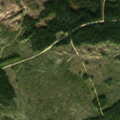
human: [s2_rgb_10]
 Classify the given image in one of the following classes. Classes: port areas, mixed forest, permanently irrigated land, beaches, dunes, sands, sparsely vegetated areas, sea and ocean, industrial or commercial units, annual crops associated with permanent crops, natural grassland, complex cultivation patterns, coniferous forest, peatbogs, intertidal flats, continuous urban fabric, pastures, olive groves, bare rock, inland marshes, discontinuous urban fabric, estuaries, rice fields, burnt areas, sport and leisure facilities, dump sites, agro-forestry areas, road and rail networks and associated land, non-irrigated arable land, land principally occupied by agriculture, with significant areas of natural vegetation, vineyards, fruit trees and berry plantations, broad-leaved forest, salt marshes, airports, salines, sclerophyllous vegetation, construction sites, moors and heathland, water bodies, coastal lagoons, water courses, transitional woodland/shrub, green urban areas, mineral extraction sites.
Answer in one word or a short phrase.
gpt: coniferous forest, transitional woodland/shrub